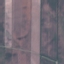
Land use / land cover: AnnualCrop